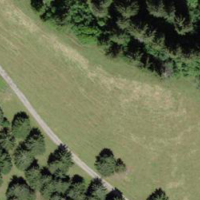
EUNIS habitat code: 43
Species observed at this site:
Campanula barbata